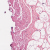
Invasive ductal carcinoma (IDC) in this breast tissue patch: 0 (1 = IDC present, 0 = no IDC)